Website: walmart
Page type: payment
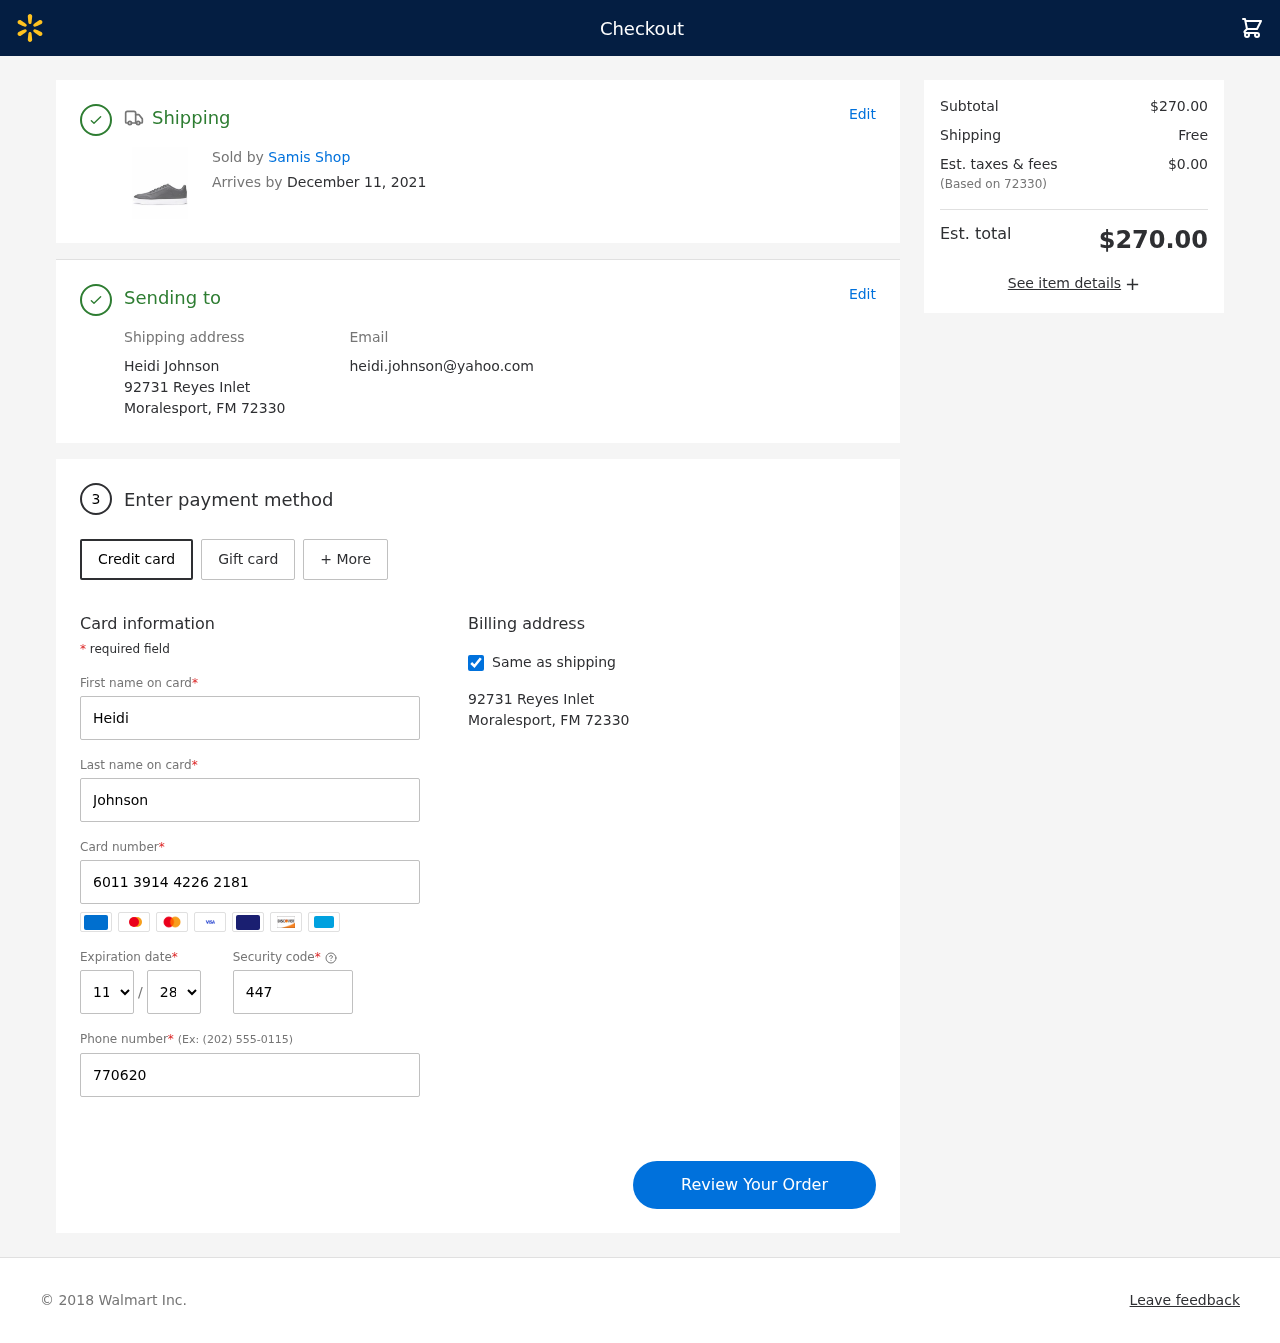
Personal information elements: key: PII_CARD_CVV
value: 447
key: PII_CARD_EXPIRY_MONTH
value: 11
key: PII_CARD_EXPIRY_YEAR
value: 28
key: PII_CARD_NUMBER
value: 6011 3914 4226 2181
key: PII_CITY_STATE_ZIP
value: Moralesport, FM 72330
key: PII_EMAIL
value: heidi.johnson@yahoo.com
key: PII_FIRSTNAME
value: Heidi
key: PII_FULLNAME
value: Heidi Johnson
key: PII_LASTNAME
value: Johnson
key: PII_PHONE
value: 7706206781
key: PII_POSTCODE
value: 72330
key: PII_STREET
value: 92731 Reyes Inlet
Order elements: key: ORDER_DELIVERY_DATE
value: December 11, 2021
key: ORDER_SUBTOTAL
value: $270.00
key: ORDER_SHIPPING_COST
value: Free
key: ORDER_TAX
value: $0.00
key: ORDER_TOTAL
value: $270.00